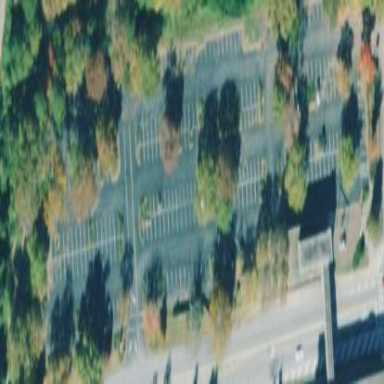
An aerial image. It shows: Parking lot with park and ride facilities.